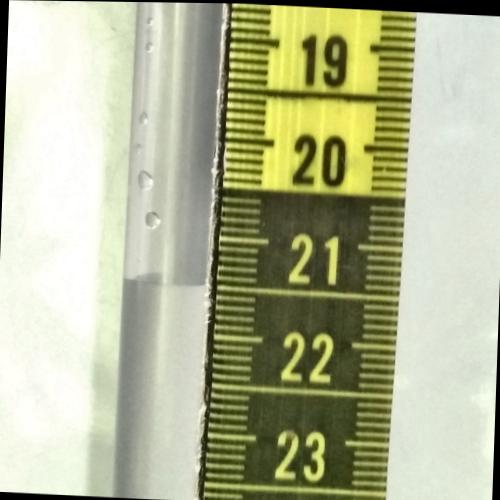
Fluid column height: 21.5 cm